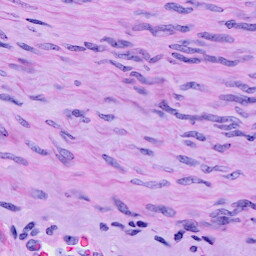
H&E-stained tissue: Cervix